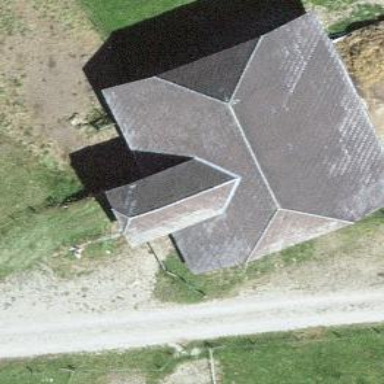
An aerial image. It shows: Barn.